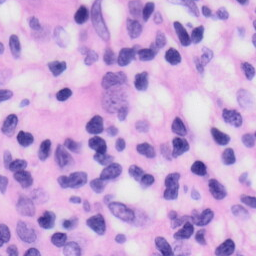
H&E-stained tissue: Skin